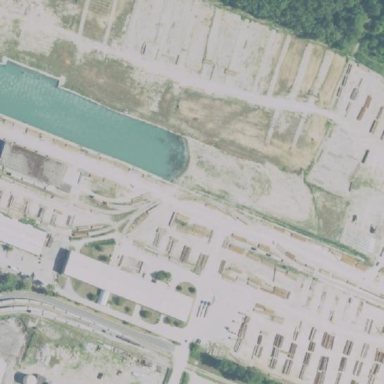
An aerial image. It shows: Industrial area designated for port activities.